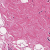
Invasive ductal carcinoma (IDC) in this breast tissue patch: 0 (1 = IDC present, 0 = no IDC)